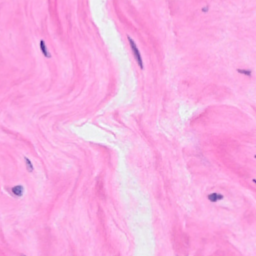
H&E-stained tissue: Breast